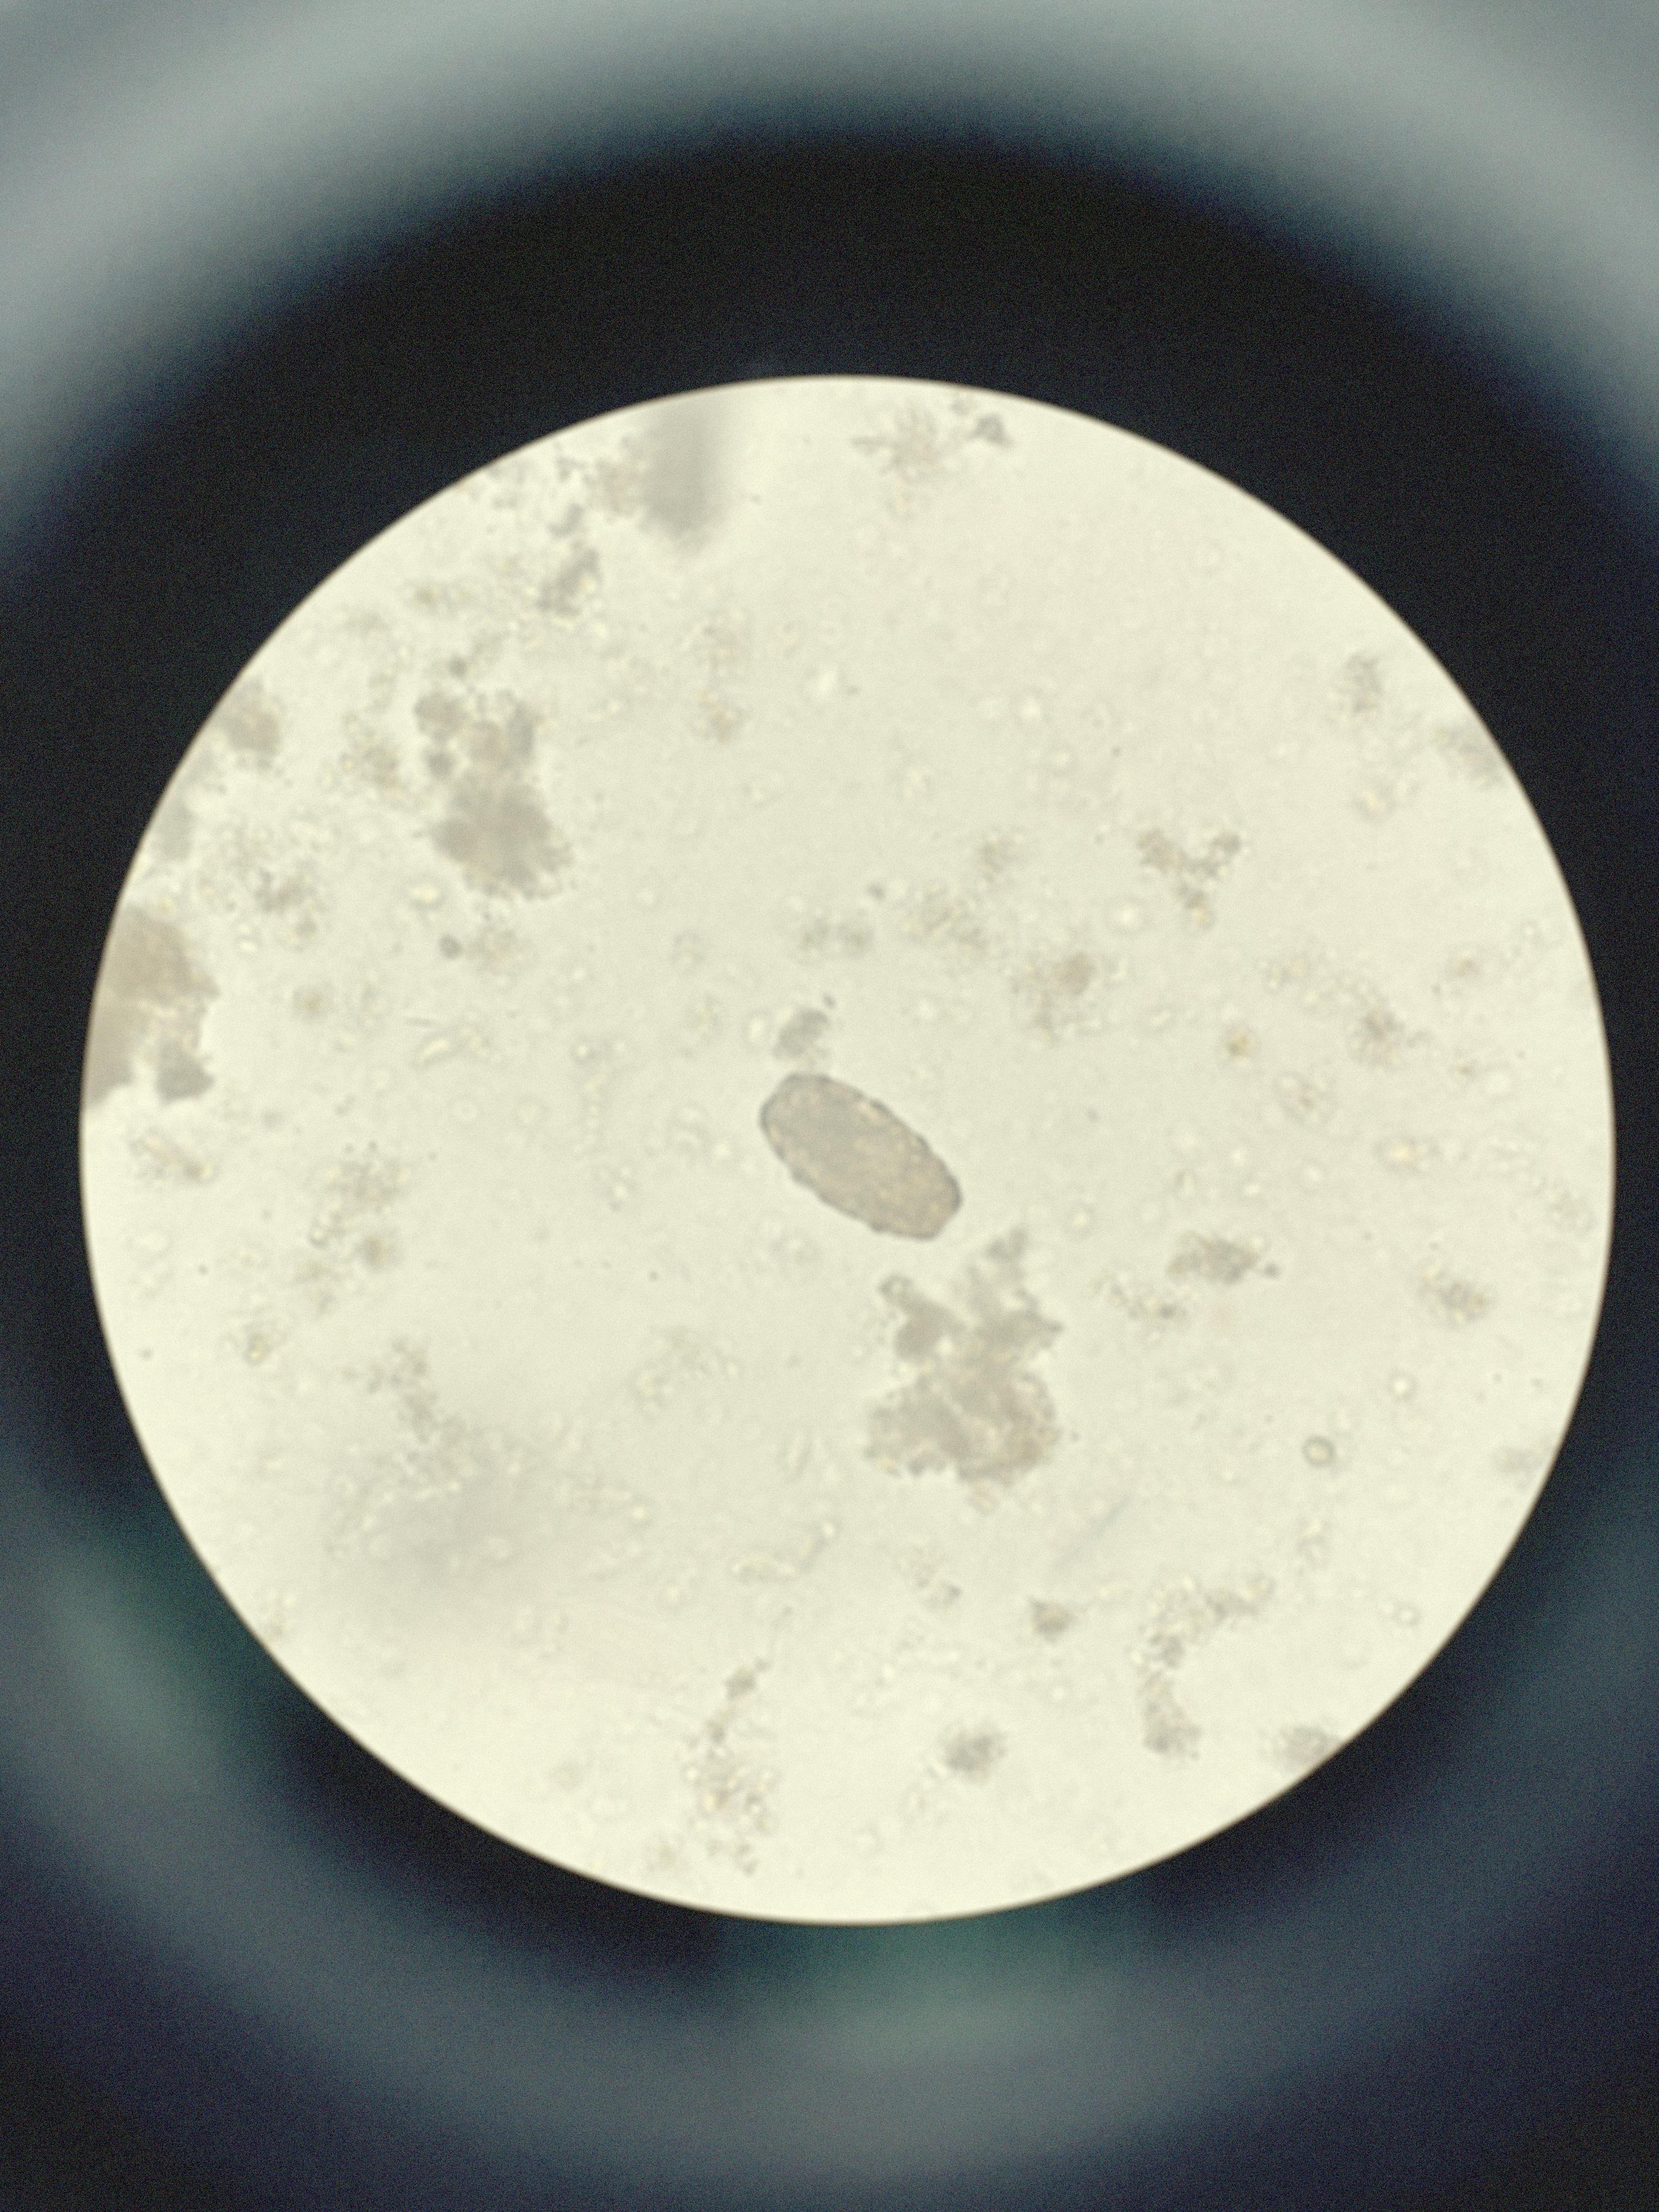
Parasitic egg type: Ascaris lumbricoides